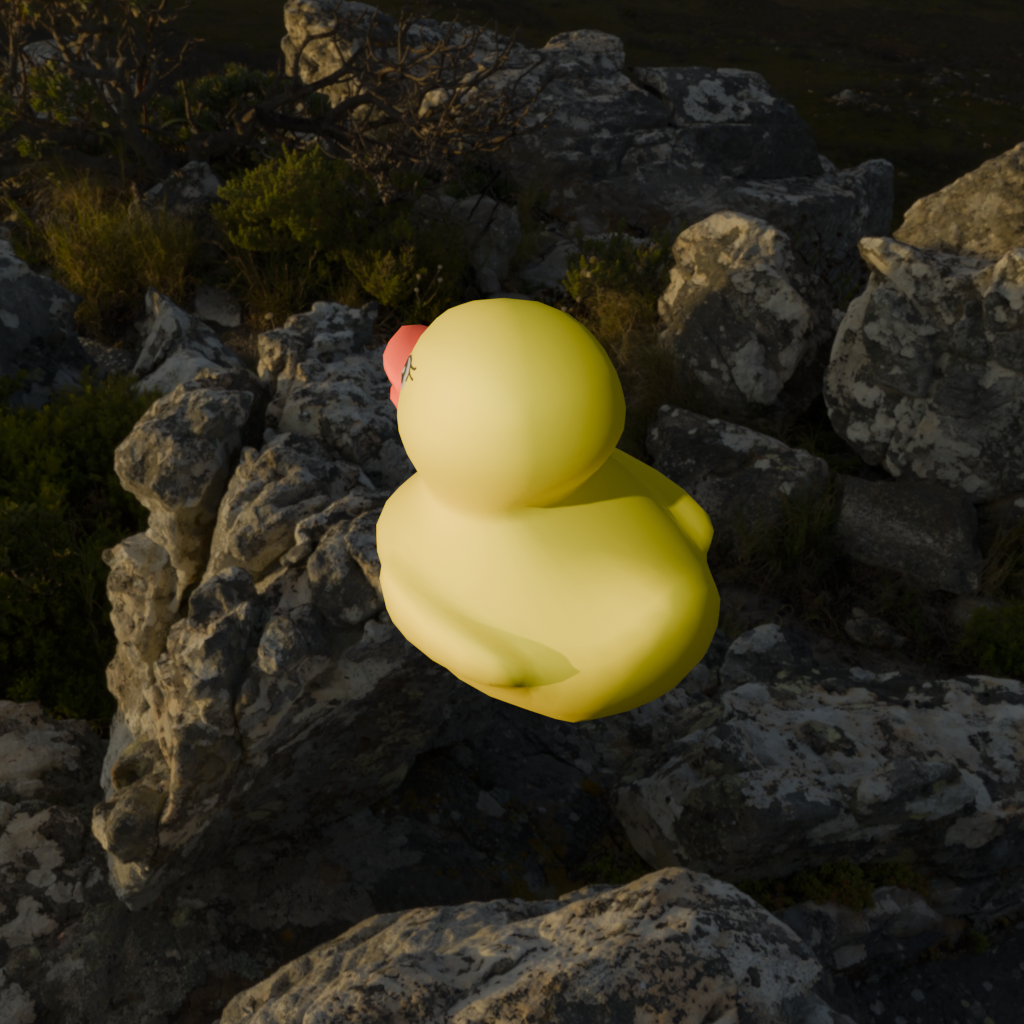
an image of a yellow rubber duck seen from <back_left> in a golden sunset over rocky mountains.